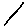
Label: line